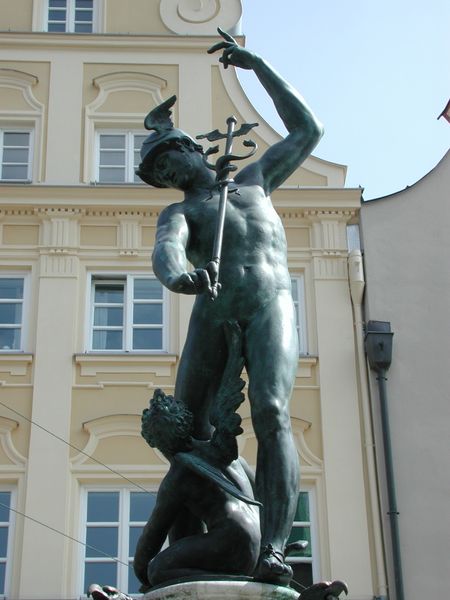
Titel: Merkurbrunnen in Augsburg
Künstler: Adriaen de Vries
Standort: Augsburg, Moritzplatz (EU - D - B)
Schlagwörter: flügel, fuß, gott, mann, nackt, hut, haus, kappe, figur, brunnen, engel, skulptur, statue, stab, detail, bronze, foto, nacktheit, penis, knabe, schlange, stand, helm, jüngling, schlangen, hermes, jupiter, götterbote, merkur, bote, flügelhelm, schlangenstab, post, neptun, hercules